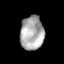
Tissue: skin
Cell type: Epithelial cells
Senescence score: 0.9509
Nuclear area (px): 783
Mean DAPI intensity: 170.895